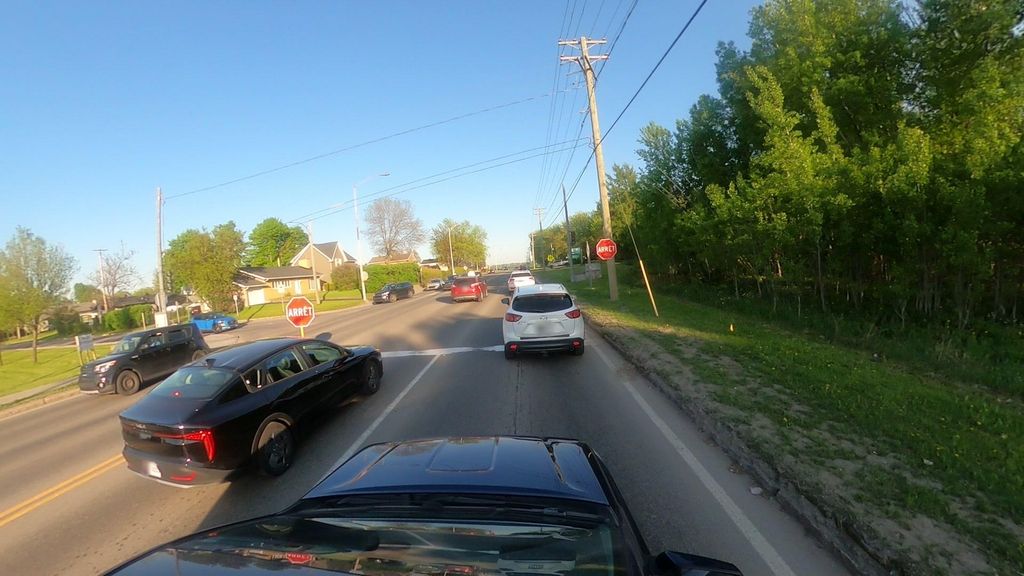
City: quebec_city